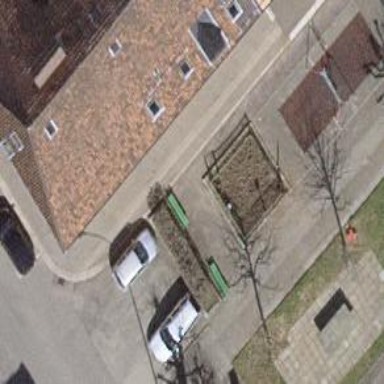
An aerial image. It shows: Bench.